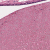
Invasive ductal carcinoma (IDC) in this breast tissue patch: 0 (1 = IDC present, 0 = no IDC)